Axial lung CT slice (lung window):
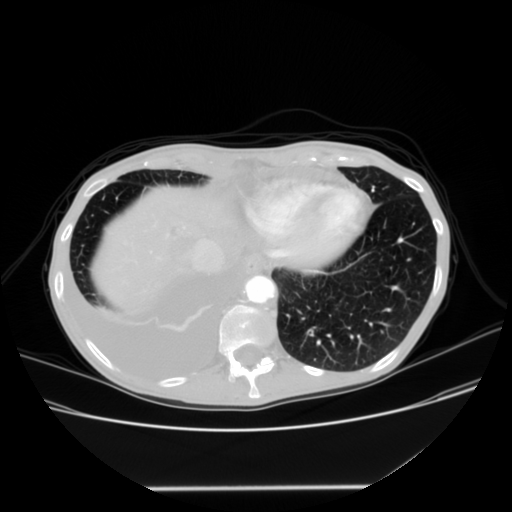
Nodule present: no